Question: I was trying to import an Android project, and accidentally imported the project into my documents library (Win7, 'Libraries/Documents'), instead of a folder the Documents library ('C:\Users\myUser\Documents\AndroidJava')
This has lead to some interesting issues with the Read-Only-ness of the Documents library. I would like to correct which folders are source controlled, but I am unable to determine how to do so (I tried searching for "SVN Unversion Documents", but that, understandably, failed to produce results)
How can I fix my Documents folder?

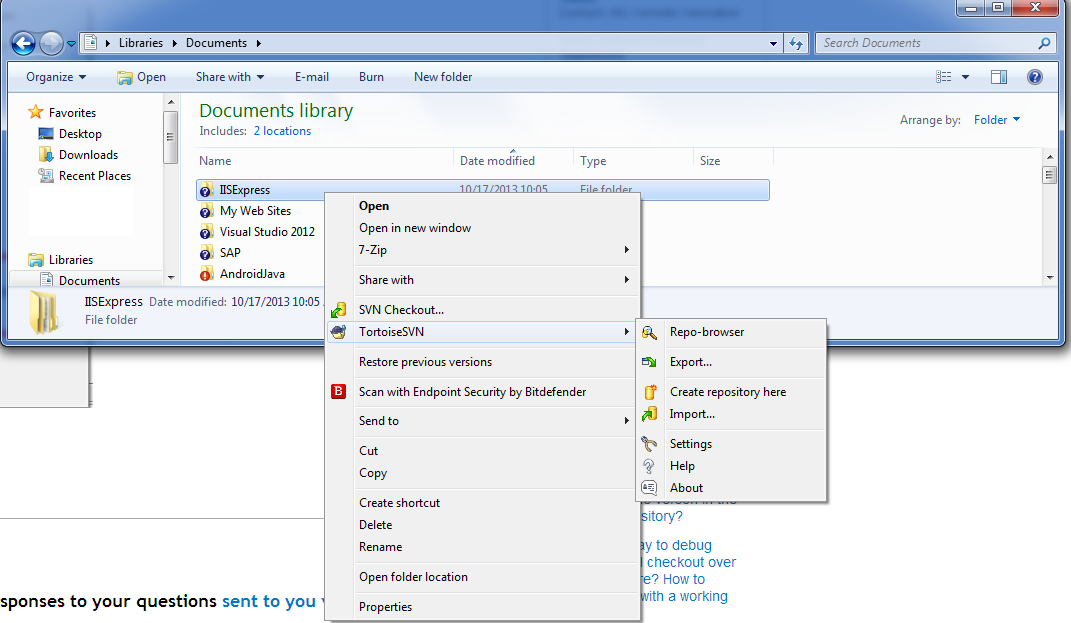
Answer: Uninstalling and re-installing TortoiseSVN seems to have resolved the issue.